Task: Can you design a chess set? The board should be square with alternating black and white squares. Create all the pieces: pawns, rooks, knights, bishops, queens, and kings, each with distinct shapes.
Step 2696:
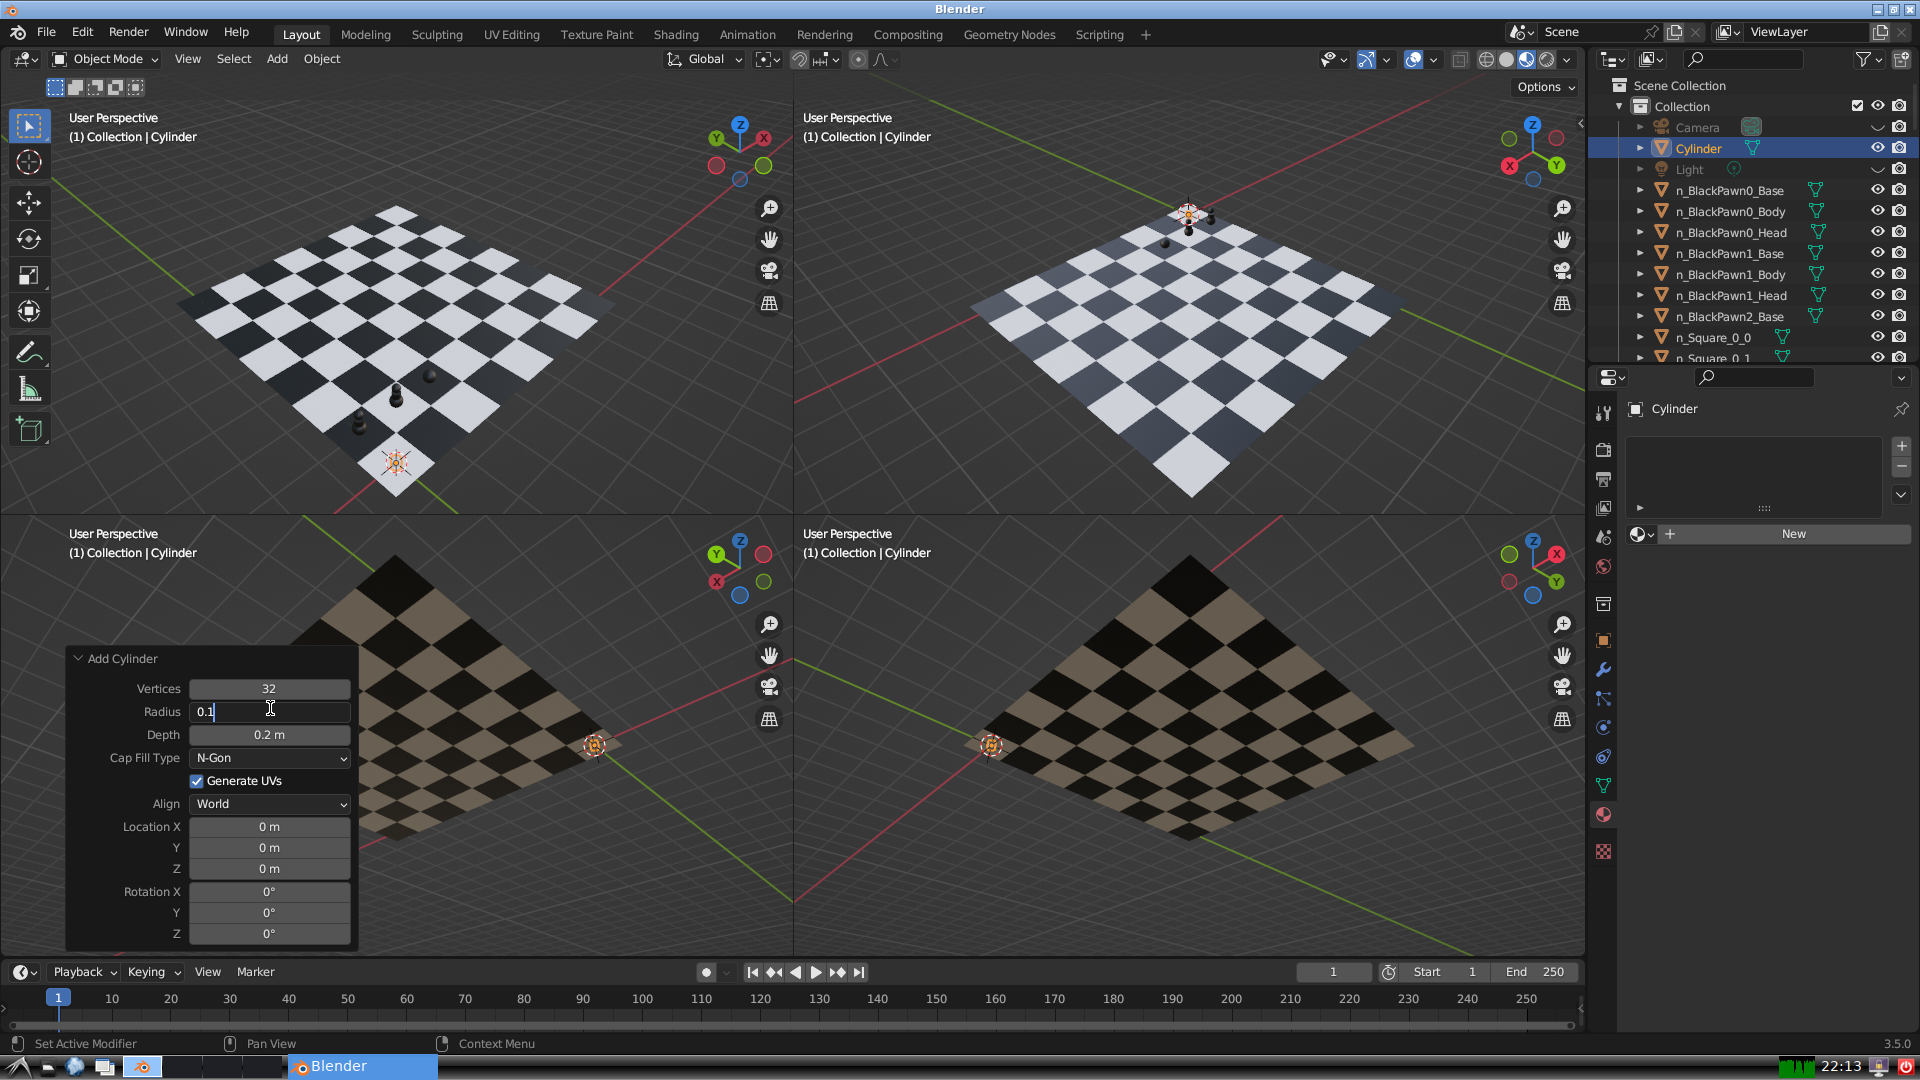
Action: {"key_press": ['Return']}